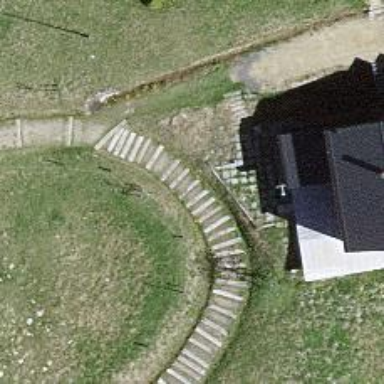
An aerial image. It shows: Unpaved steps.